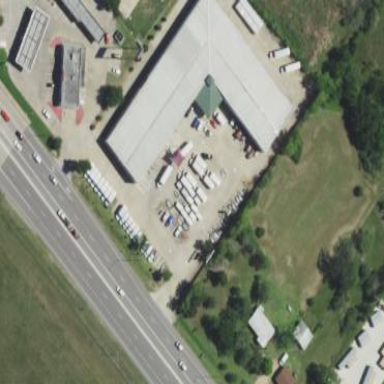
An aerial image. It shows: Building used for storage rental.